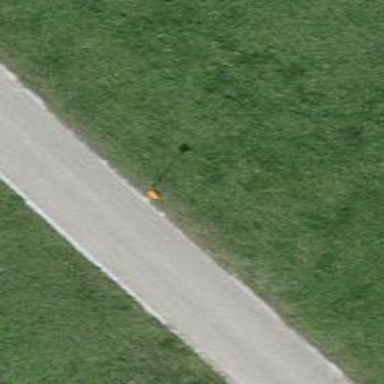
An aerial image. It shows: Pipeline marker.